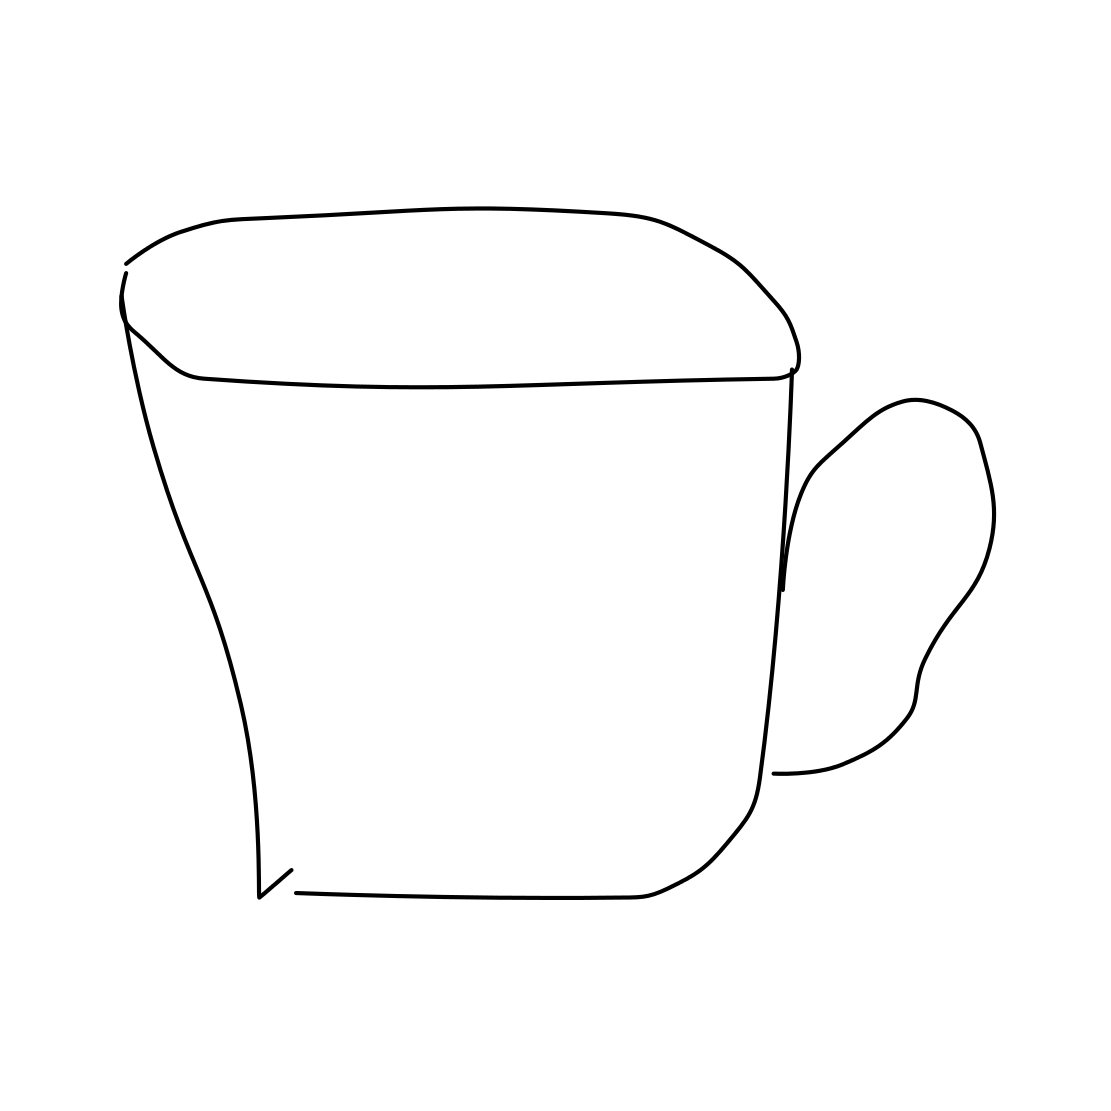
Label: cup